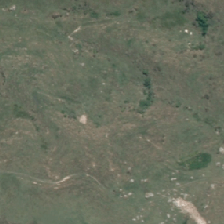
Land cover: broadleaved_indigenous_hardwood